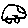
Label: car